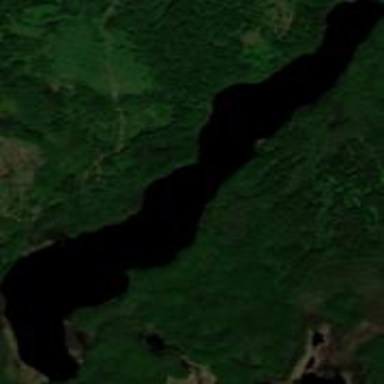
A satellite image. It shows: Serene lake.